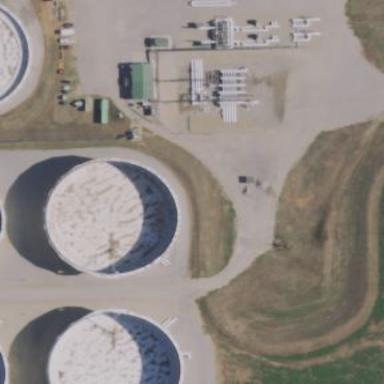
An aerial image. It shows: Storage tank that is man-made.